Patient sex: M
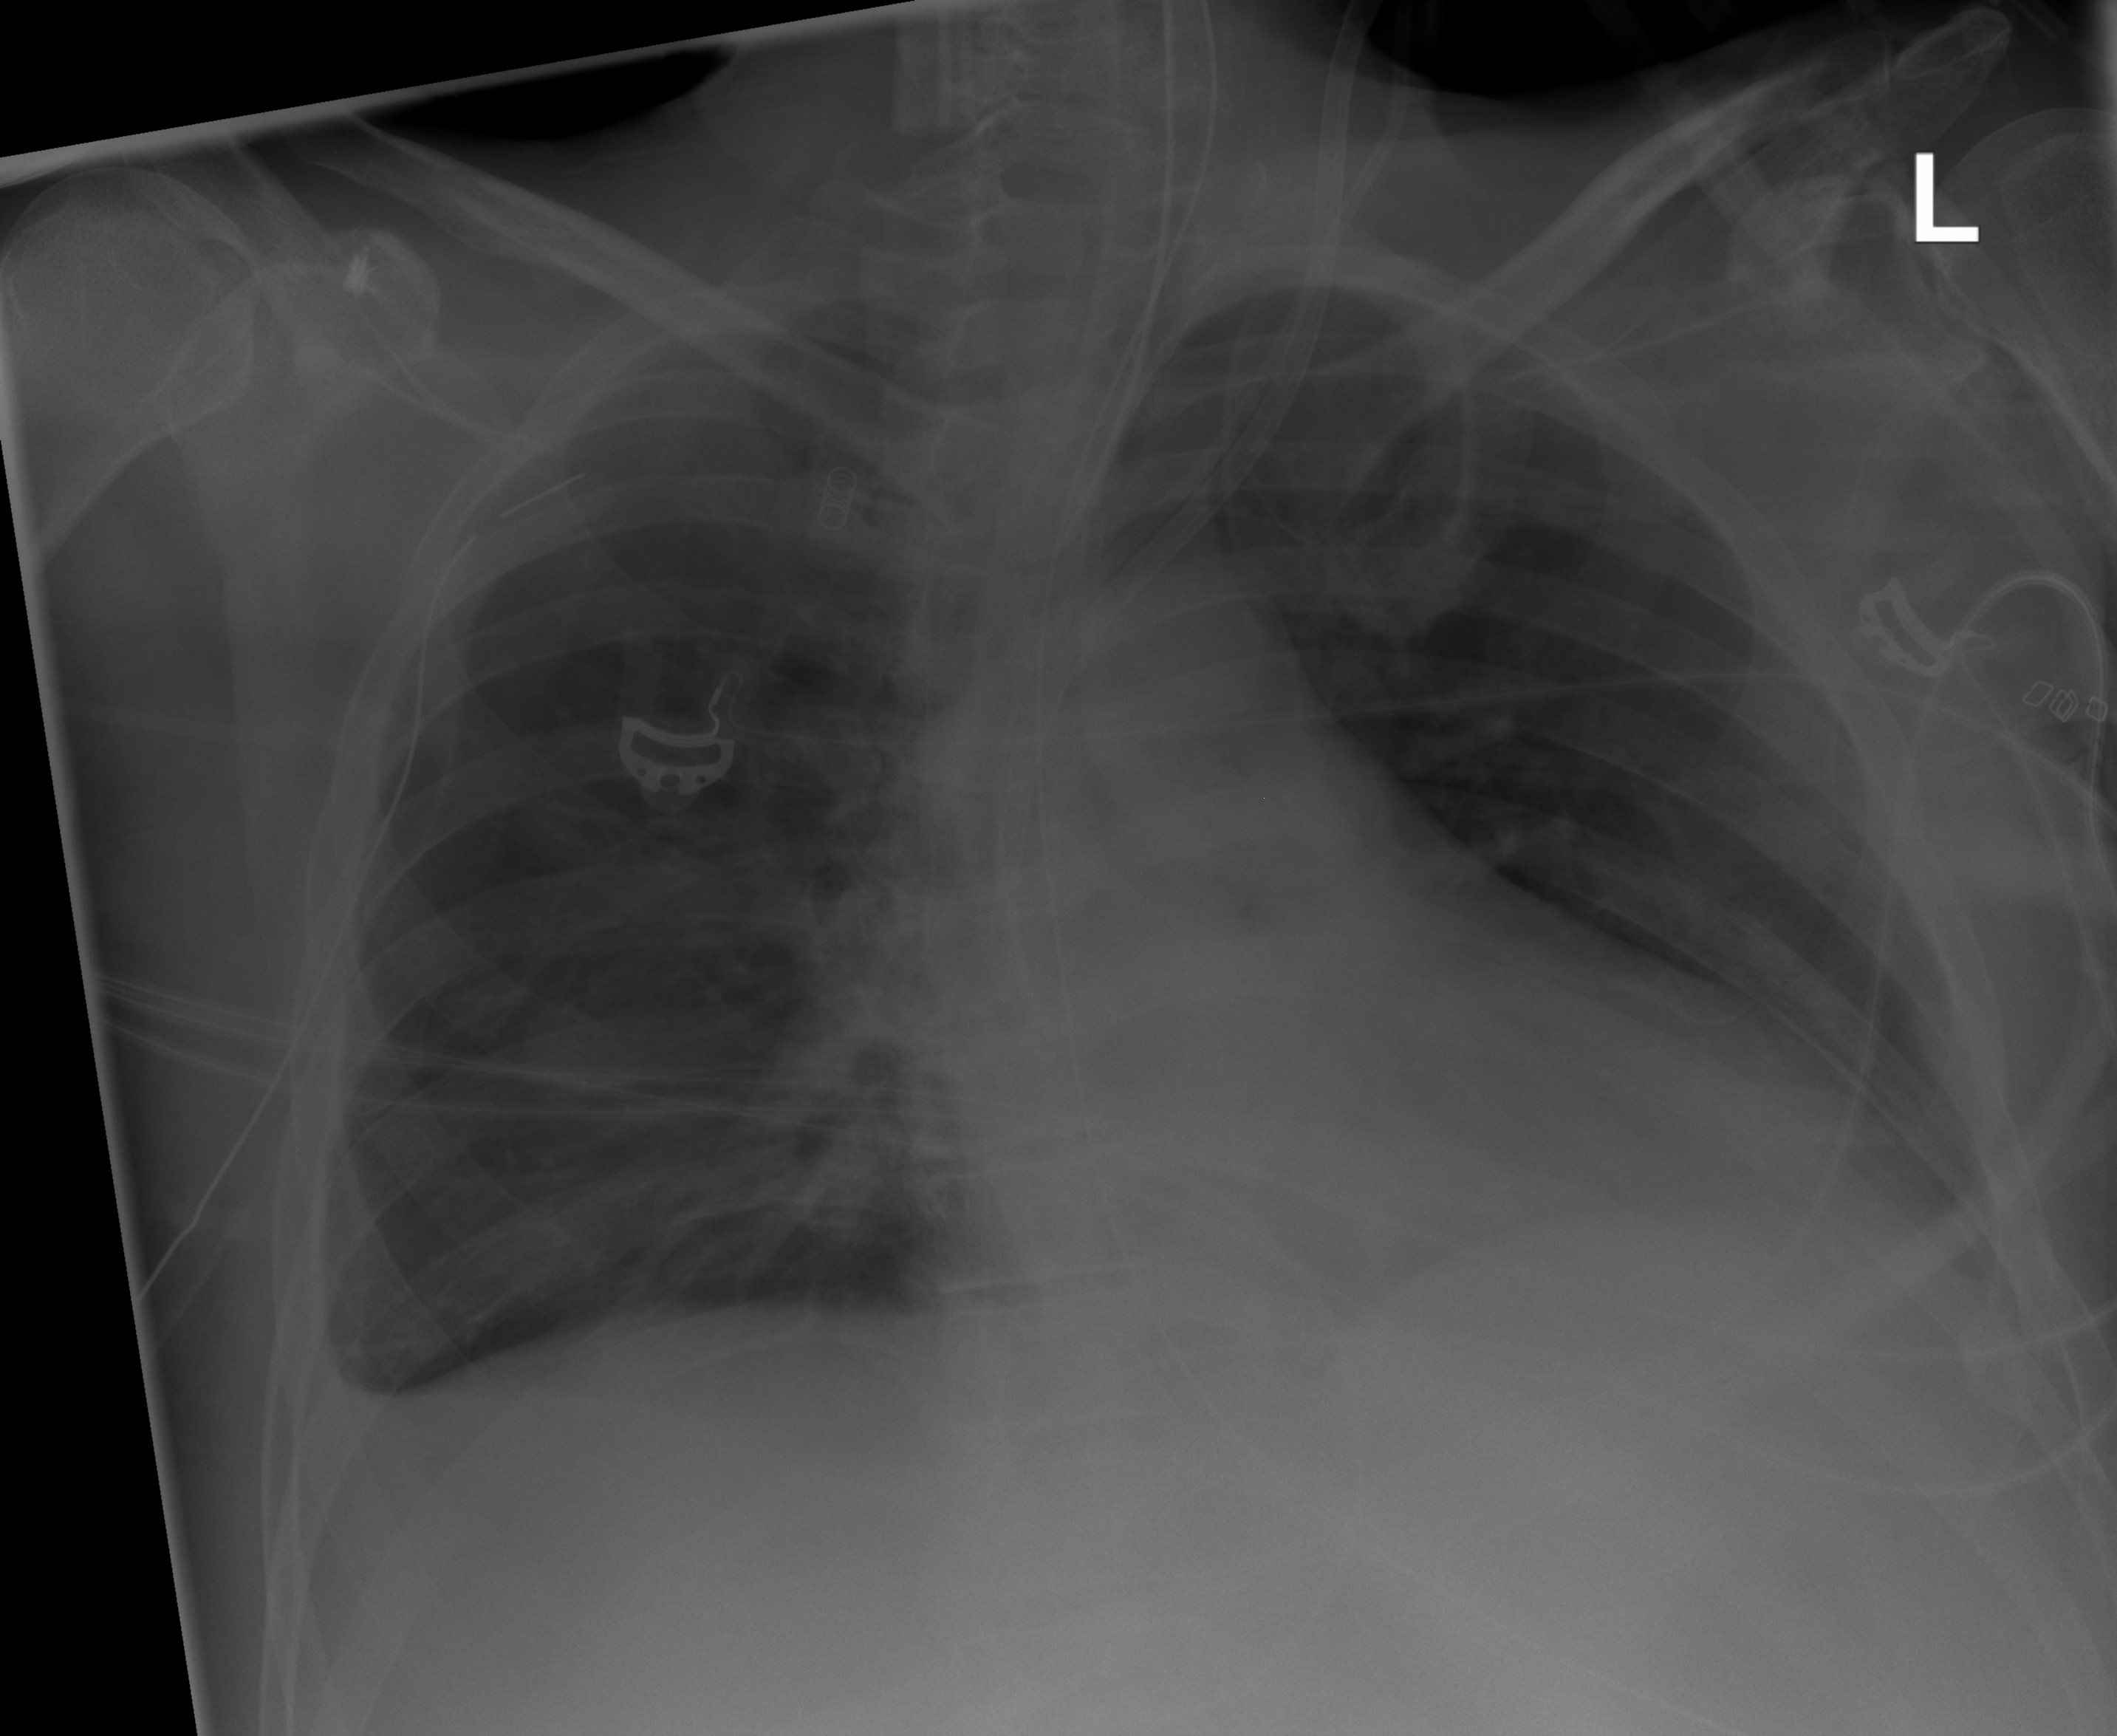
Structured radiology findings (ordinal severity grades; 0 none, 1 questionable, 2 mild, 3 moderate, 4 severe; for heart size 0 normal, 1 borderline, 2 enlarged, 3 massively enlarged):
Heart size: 2
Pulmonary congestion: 0
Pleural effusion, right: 2
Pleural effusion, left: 1
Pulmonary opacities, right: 0
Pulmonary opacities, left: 0
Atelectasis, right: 2
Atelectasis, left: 2